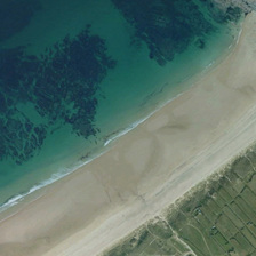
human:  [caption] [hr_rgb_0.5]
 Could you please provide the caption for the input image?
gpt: Pale yellow sand is surrounded by green vegetation belts.

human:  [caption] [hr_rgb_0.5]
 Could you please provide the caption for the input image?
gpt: The yellow sand is surrounded by green vegetation belts.

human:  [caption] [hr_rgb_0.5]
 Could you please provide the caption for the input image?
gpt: The yellow beach between the sea and the farmland.

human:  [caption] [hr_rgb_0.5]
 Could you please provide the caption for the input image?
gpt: The yellow beach is between the sea and the farmland.

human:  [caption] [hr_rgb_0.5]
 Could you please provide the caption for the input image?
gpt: The pale yellow sand is surrounded by green vegetation belts.